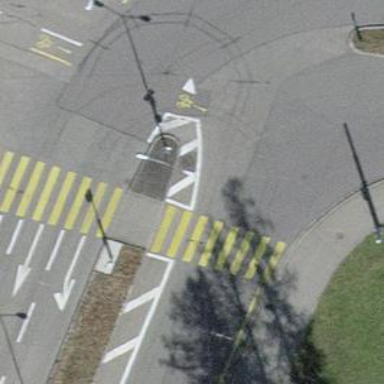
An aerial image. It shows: Uncontrolled zebra crossing on the road.